Question: I'm trying to create a batch that can automatize the set of an external property on a remote tag. This batch should run on windows.
I usually accomplish this operation through Tortoise SVN Repo Browser as showed in the image below:

I've tryed to use this command line to do the same operation
'''
svn propset svn:externals 'LocalPath https://svnserver/svn/myproject/tags/1.00/DISTRIBUZIONE89' https://svnserver/svn/myproject/tags/Distribuzione
'''
but it seems to not work on a remote repository.
Is it possible run a command line, executable in a batch, that performs this operation?
Many thanks...
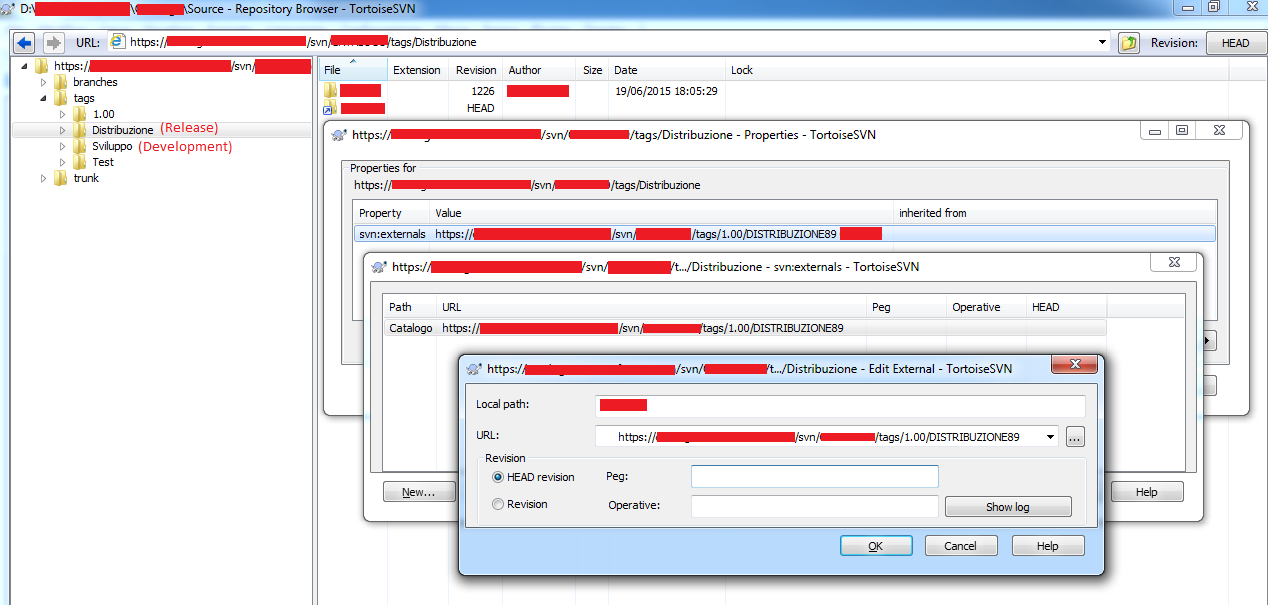
Answer: svn propset does not operate with URLs, it require checked out working copy. So script should look like(not checked):
'''
svn co --depth empty https://svnserver/svn/myproject/tags/Distribuzione wc
svn propset svn:externals "LocalPath https://svnserver/svn/myproject/tags/1.00/DISTRIBUZIONE89" wc
svn ci -m "Set externals"
'''
P.S. I guess TortoiseSVN use same trick with temp checkout, or use some Subversion API not exposed via command line.